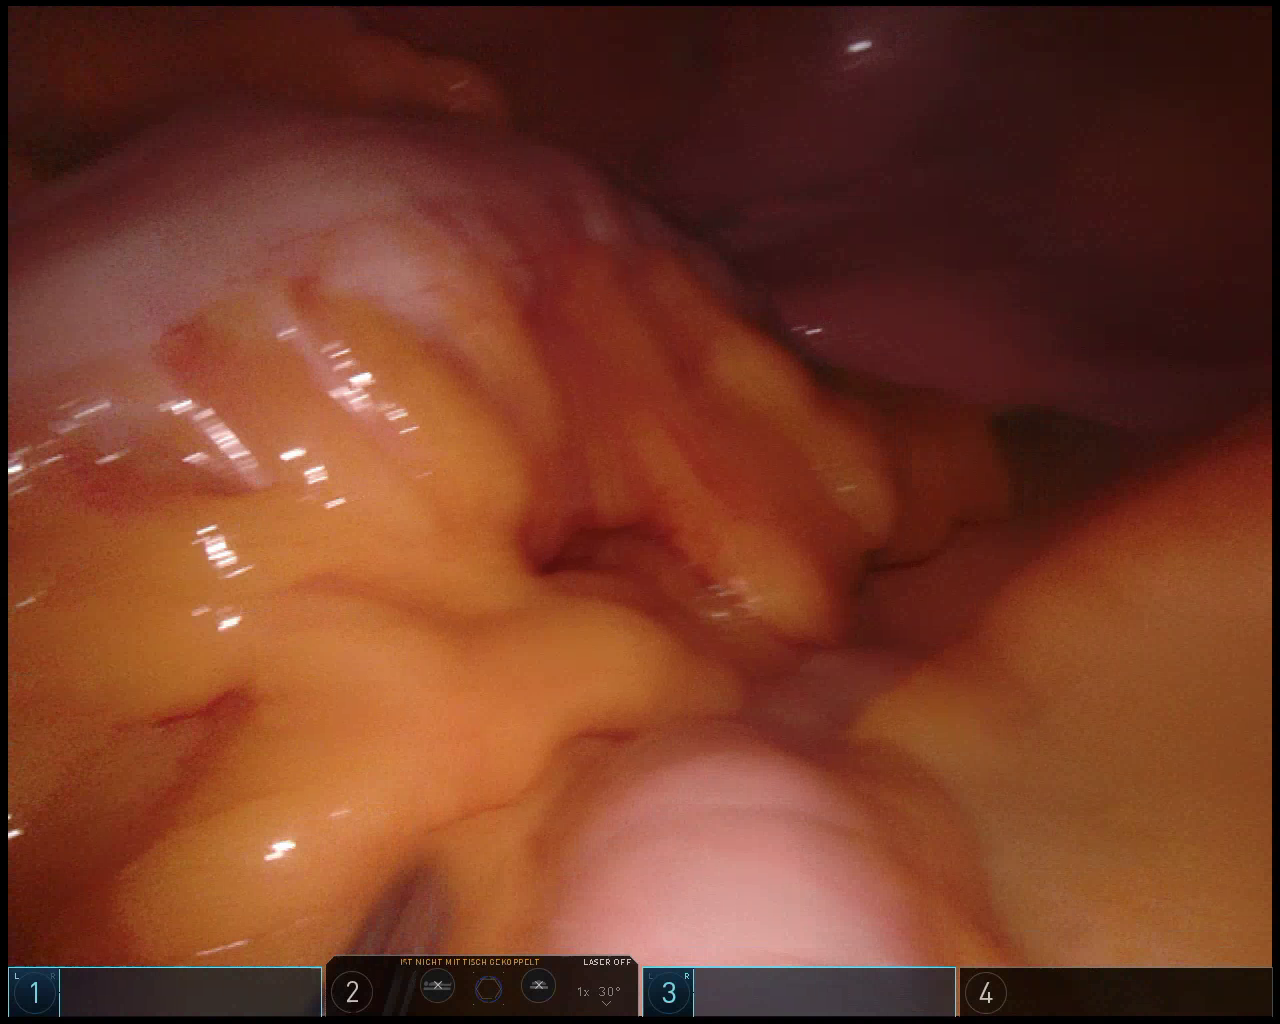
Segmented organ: small_intestine
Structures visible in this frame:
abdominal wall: yes
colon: yes
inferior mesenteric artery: no
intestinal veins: no
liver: no
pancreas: no
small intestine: yes
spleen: no
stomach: no
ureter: no
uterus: yes
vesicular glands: no